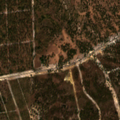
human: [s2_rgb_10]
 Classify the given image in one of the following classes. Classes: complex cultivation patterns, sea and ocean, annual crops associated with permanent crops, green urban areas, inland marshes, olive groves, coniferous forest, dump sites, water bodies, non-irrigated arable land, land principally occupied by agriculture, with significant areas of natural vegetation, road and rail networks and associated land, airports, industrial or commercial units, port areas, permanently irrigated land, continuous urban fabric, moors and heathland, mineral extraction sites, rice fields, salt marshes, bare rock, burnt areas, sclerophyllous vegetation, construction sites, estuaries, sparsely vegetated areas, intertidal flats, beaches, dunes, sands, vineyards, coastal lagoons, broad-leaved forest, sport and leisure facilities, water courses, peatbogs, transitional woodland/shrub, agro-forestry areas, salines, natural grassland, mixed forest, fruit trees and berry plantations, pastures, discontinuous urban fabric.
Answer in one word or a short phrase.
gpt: broad-leaved forest, coniferous forest, transitional woodland/shrub